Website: bh-photo
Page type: address-validator
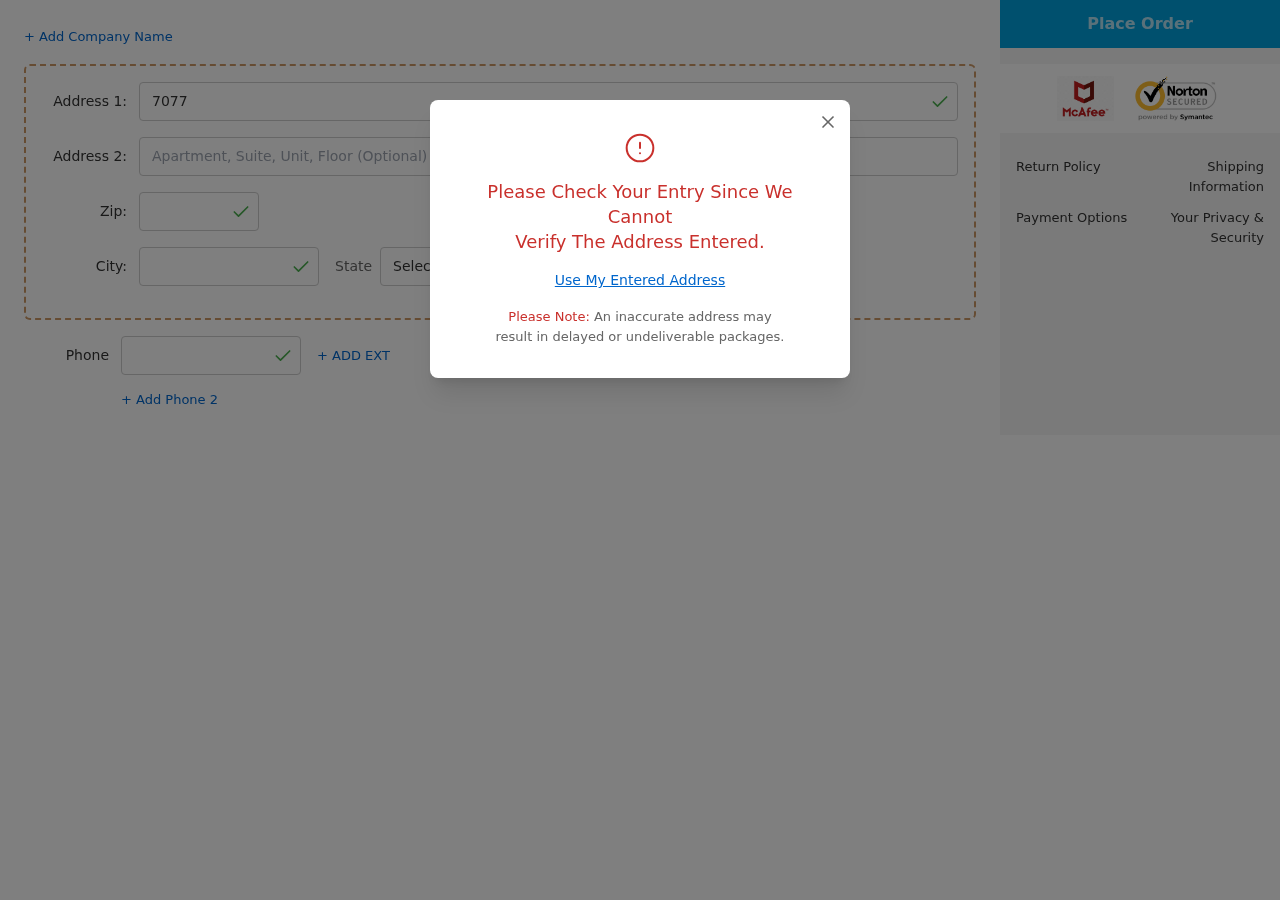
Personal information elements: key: PII_CITY
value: South Jillview
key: PII_PHONE
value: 2024542788
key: PII_POSTCODE
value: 30718
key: PII_STATE_ABBR
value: PA
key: PII_STREET
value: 7077 York Ramp
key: PII_STREET2
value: Suite 060